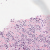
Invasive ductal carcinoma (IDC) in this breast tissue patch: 1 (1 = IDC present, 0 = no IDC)